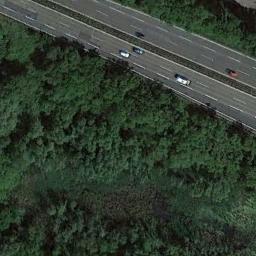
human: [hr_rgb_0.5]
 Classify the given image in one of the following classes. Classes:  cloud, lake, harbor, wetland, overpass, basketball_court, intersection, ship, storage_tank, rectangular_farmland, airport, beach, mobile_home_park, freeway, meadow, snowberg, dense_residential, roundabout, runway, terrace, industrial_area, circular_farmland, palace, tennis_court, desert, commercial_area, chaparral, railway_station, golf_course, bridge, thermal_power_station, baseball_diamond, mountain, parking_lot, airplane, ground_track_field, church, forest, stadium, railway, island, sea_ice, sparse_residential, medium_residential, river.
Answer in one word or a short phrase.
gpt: freeway